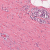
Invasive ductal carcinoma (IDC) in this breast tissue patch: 0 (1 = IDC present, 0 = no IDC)